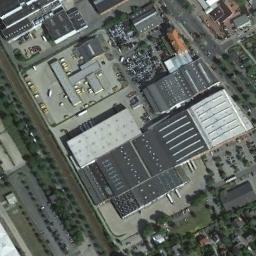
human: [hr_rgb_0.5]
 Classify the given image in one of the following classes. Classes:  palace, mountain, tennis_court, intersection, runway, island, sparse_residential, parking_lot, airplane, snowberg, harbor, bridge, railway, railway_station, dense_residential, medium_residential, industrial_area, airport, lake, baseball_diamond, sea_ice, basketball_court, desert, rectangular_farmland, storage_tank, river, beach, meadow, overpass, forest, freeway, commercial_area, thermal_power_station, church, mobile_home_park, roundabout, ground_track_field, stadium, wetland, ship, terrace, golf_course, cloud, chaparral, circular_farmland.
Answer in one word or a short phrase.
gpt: industrial_area